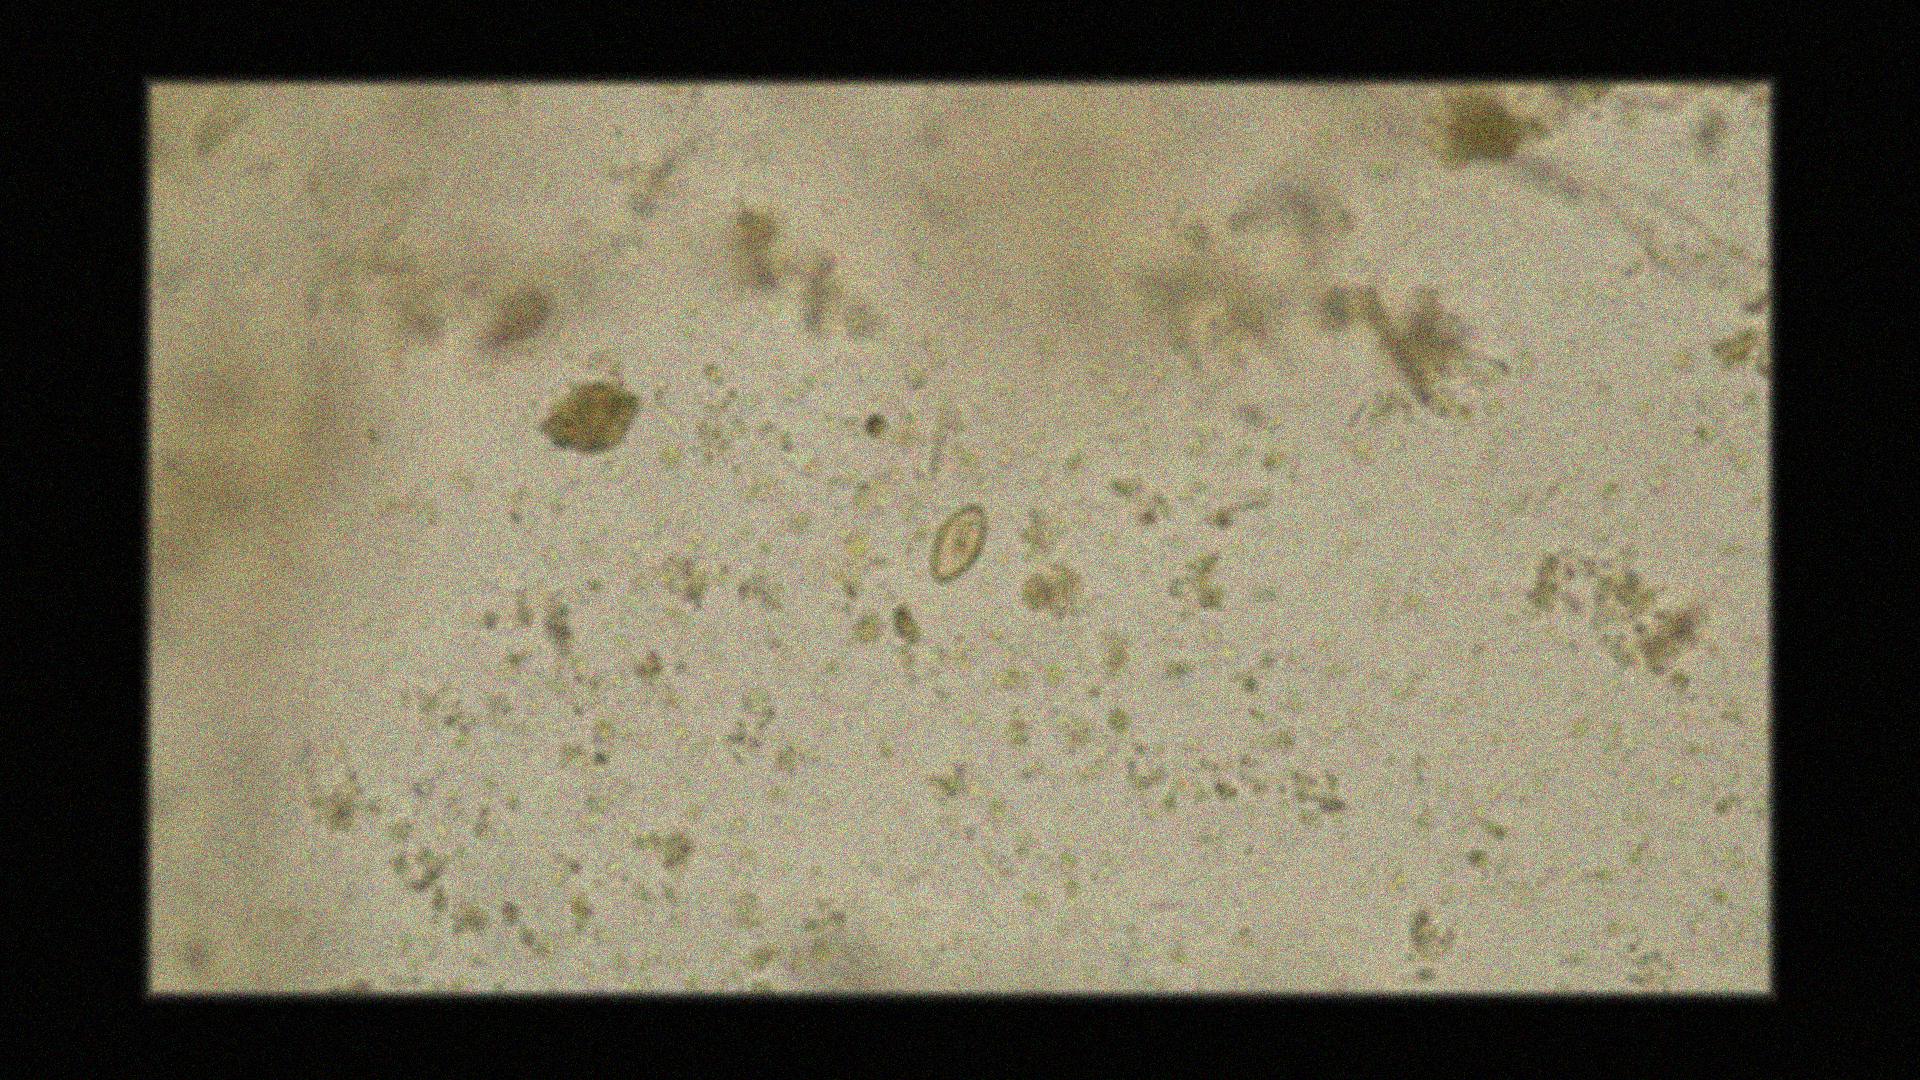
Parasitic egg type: Opisthorchis viverrine